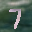
Label: 7